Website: apple
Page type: billing-address
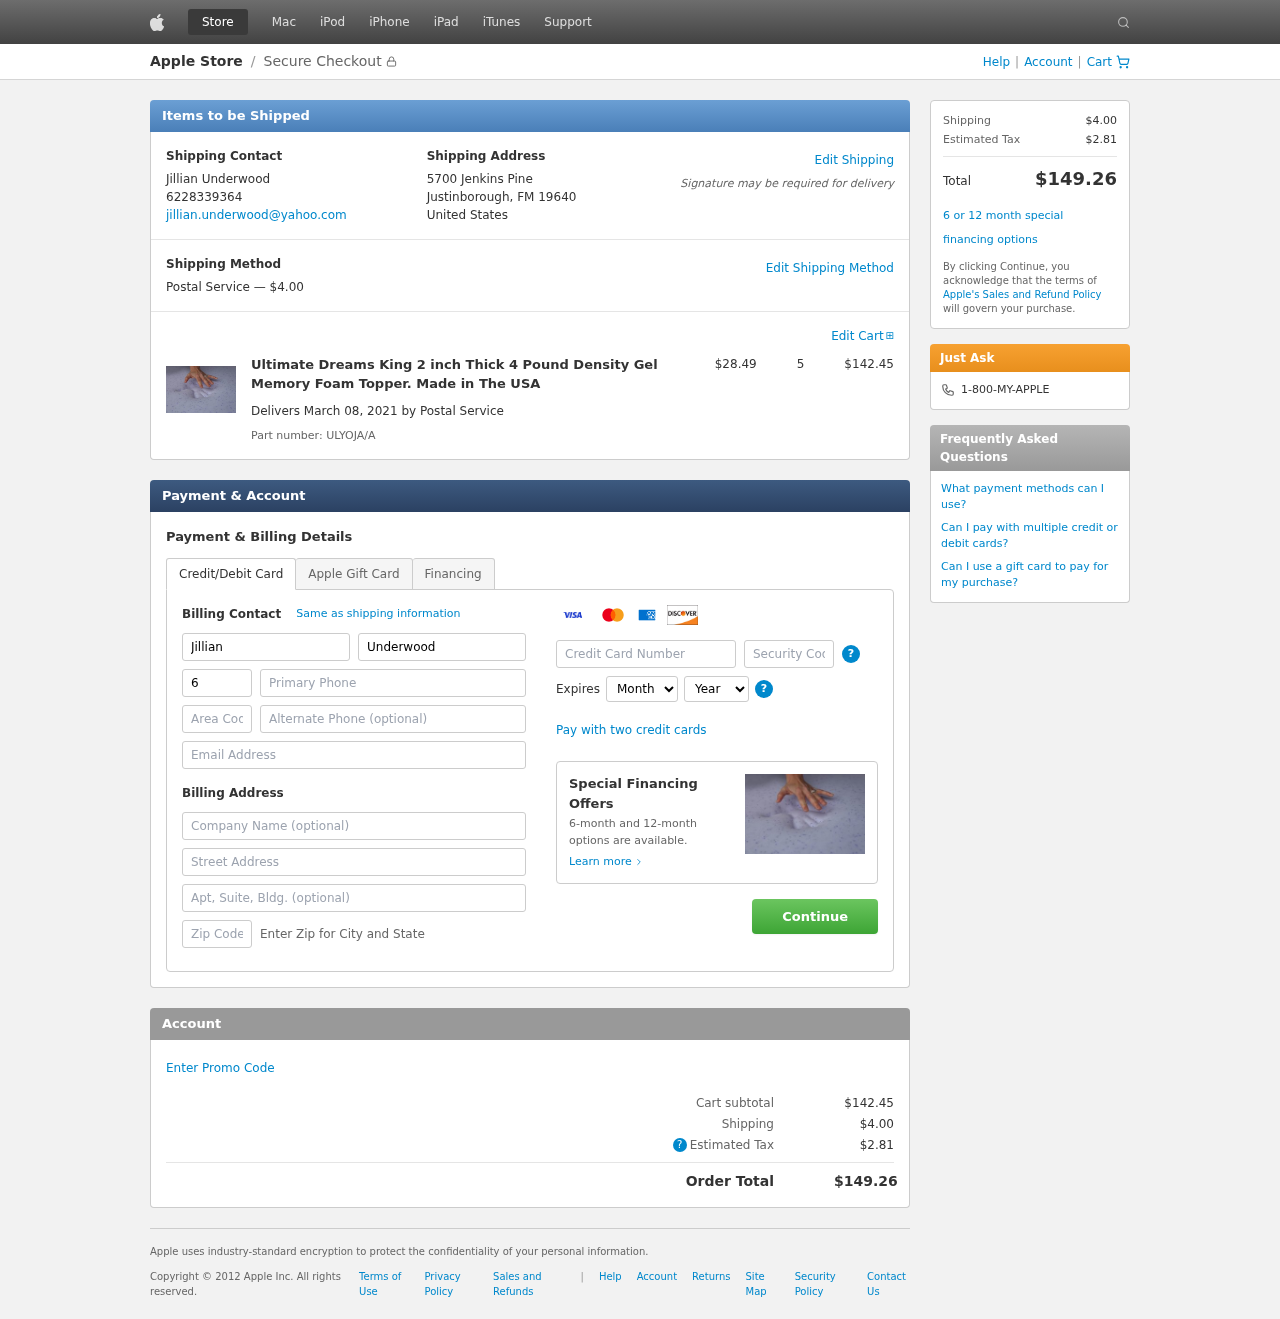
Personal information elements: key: PII_CARD_CVV
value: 5070
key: PII_CARD_EXPIRY_MONTH
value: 11
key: PII_CARD_EXPIRY_YEAR
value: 30
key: PII_CARD_NUMBER
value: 3452 3209 9662 721
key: PII_CITY_STATE_ZIP
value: Justinborough, FM 19640
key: PII_COMPANY
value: Hunt, Anderson and Mendoza
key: PII_COUNTRY
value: United States
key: PII_EMAIL
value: jillian.underwood@yahoo.com
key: PII_FIRSTNAME
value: Jillian
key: PII_FULLNAME
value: Jillian Underwood
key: PII_LASTNAME
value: Underwood
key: PII_PHONE
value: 6228339364
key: PII_PHONE_AREA
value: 622
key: PII_POSTCODE2
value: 33023
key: PII_STREET
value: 5700 Jenkins Pine
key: PII_STREET2
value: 80086 Jenkins Path Apt. 539
Product elements: key: PRODUCT1_NAME
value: Ultimate Dreams King 2 inch Thick 4 Pound Density Gel Memory Foam Topper. Made in The USA
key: PRODUCT1_PRICE
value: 28.49
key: PRODUCT1_QUANTITY
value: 5
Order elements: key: ORDER_SHIPPING_COST
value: $4.00
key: ORDER_SUBTOTAL
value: $142.45
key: ORDER_DELIVERY_DATE
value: March 08, 2021
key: ORDER_PART_NUMBER
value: ULYOJA/A
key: ORDER_TAX
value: $2.81
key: ORDER_TOTAL
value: $149.26